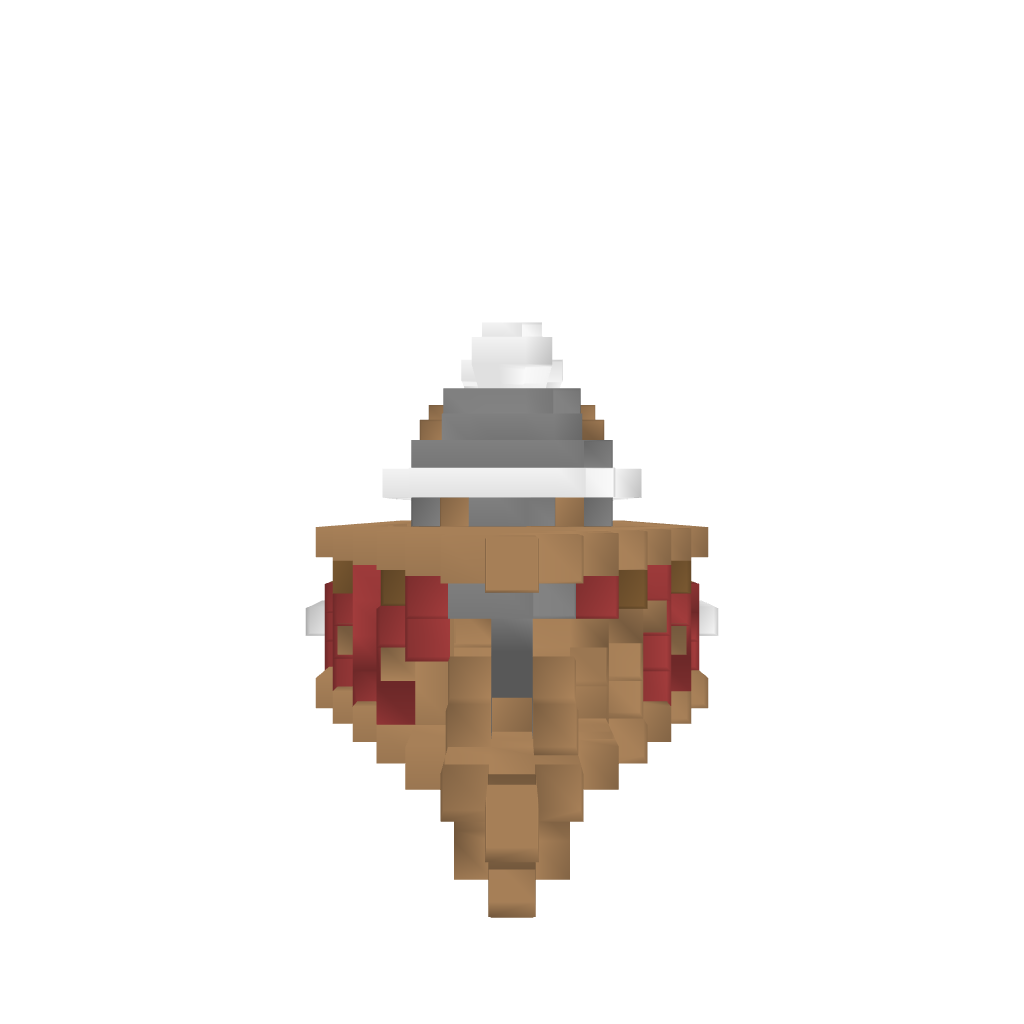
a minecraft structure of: Yacht (w/o water) bad low quality